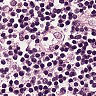
Metastatic tissue present: no